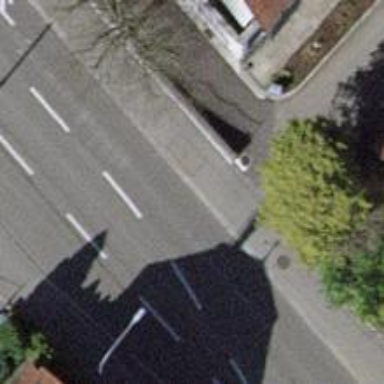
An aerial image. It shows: Unmarked crossing with traffic calming table.